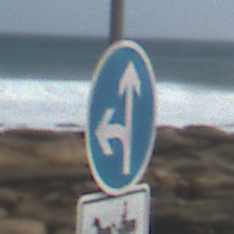
Verkehrszeichen: VorgeschriebeneFahrtrichtungGeradeausOderLinks
Zusatzzeichen unten: MehrspurigeFahrzeugeFrei9
Umgebung: Outdoor, Nature
Tageszeit: Midday
Wetter: PartlyCloudy
Licht: Natural
Jahreszeit: NotSpecified
Kontrast: MediumContrast